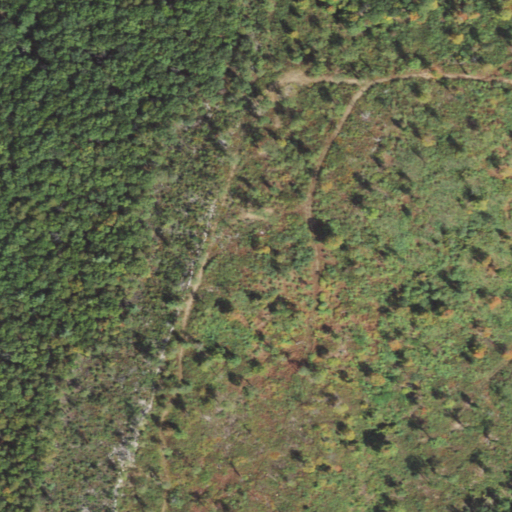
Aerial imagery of mountain in Pennsylvania named Big Mountain containing deciduous forest, shrub, and evergreen forest